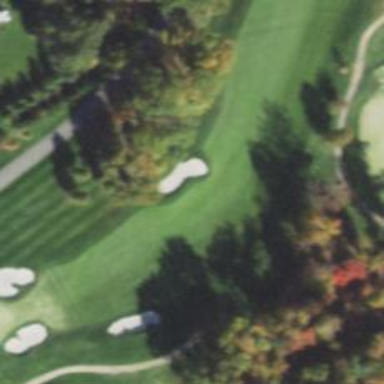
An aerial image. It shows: View of golf hole.